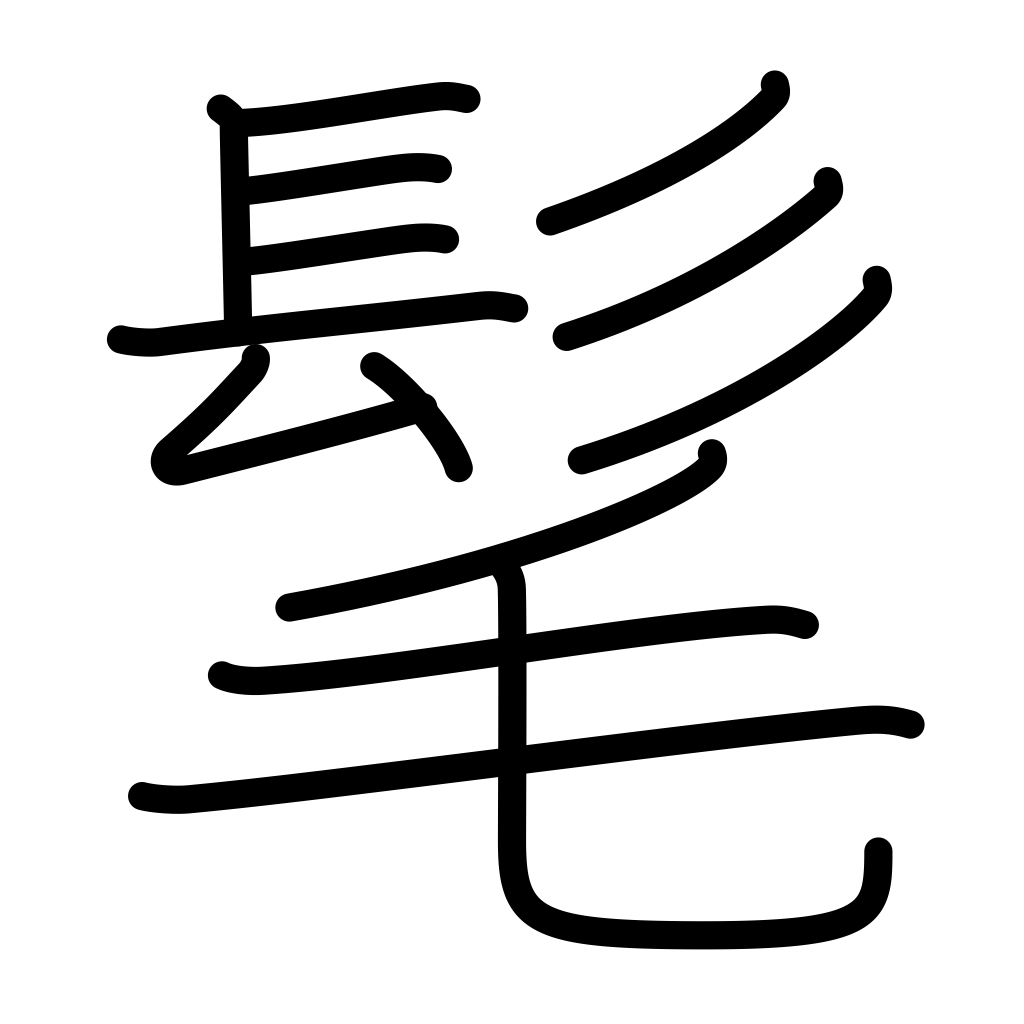
Meaning: bangs, long hair, excellence